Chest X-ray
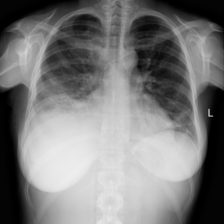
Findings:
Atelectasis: negative
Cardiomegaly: negative
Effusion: negative
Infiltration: positive
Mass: negative
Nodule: negative
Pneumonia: negative
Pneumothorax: negative
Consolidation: negative
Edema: negative
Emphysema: negative
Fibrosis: negative
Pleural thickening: negative
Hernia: negative